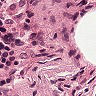
Metastatic tissue present: no